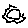
Label: sun